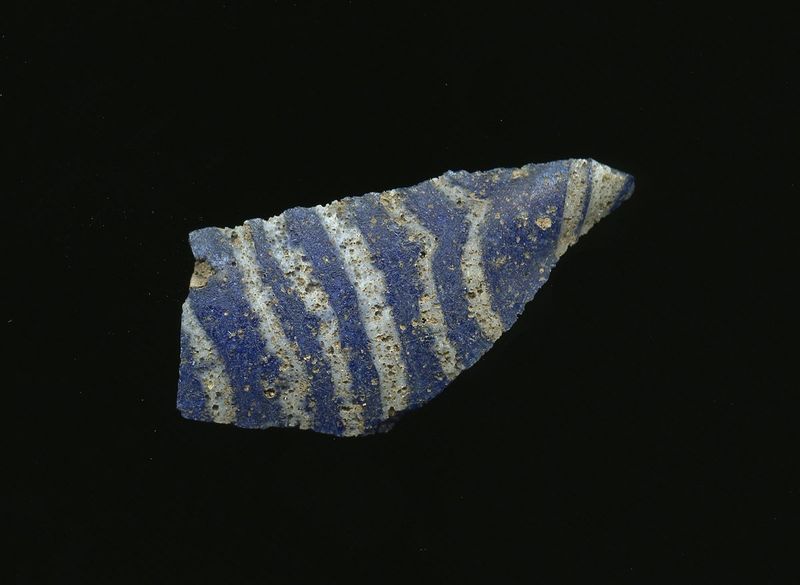
Titel: Fragment eines Gefäßes
Standort: Hamburg
Institution: Museum für Kunst und Gewerbe Hamburg
Schlagwörter: glas, antike, geschnitten, kaiserzeit, gepresst, aufbewahrung, schankgeschirr, gefäß, behälter, frühe kaiserzeit, prinzipat, römische, mittlere, späte